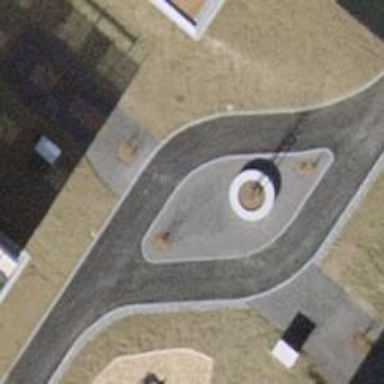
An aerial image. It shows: Path made of paving stones.